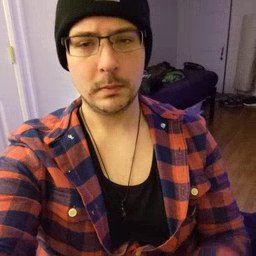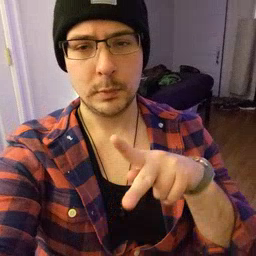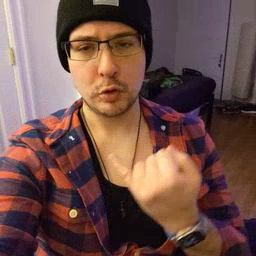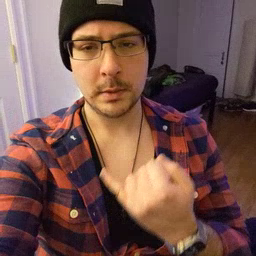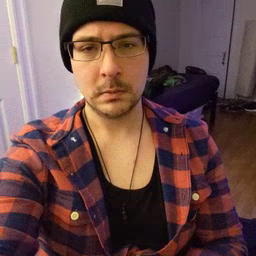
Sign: pajamas